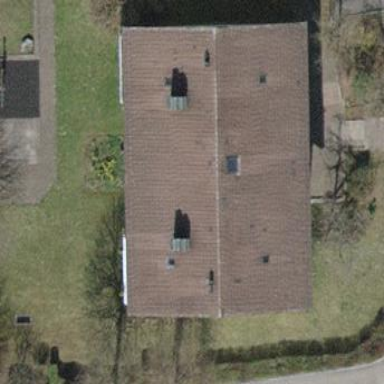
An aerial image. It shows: Apartment building with gabled roof made of roof tiles.